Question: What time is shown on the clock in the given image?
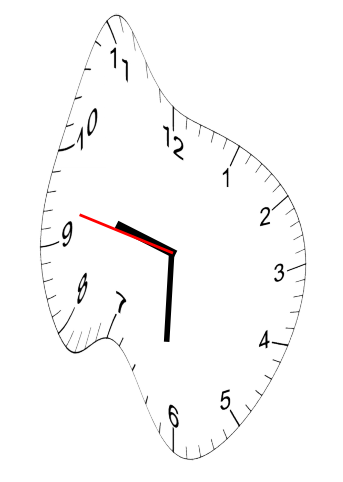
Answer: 09:30:47